Aerial crown-view tile of a tropical tree (Barro Colorado Island, Panama), acquired 20241014:
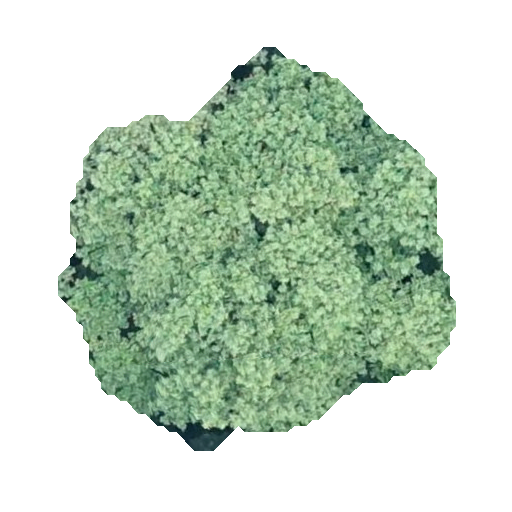
Species: Hieronyma alchorneoides
GBIF accepted scientific name: Hieronyma alchorneoides
Crown area: 170.285 m²